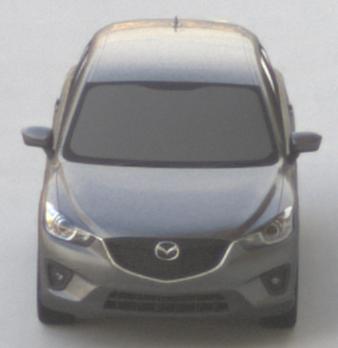
Make: Mazda
Model: CX-5 2.0 SKYACTIV-G 160
Detailed model: CX-5 (GH)
Model produced from: 2012/04
Model produced until: 2015/02
Doors: 5
Color: gray
Road condition: dry road
Daytime: morning or afternoon
Contrast: medium contrast